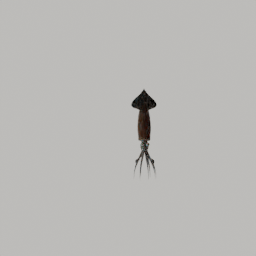
Label: animals